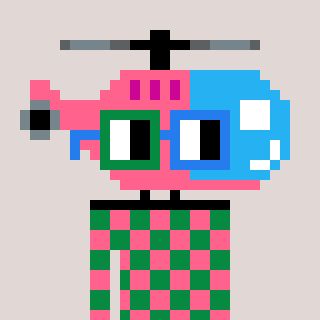
a pixel art character with square green and blue glasses, a helicopter-shaped head and a green-colored body on a warm background